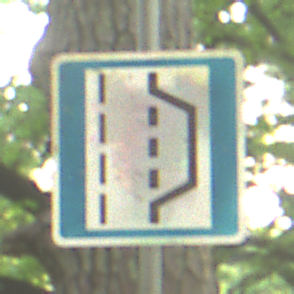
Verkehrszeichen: NothalteUndPannenbucht
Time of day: MorningAfternoon
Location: Outdoor (RoadRail)
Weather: Clear
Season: NotSpecified
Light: Natural